Lunar surface albedo tile
Center latitude: -8.781
Center longitude: 34.506
Resolution (meters per pixel, mean): 156.83
Tile area (km^2): 25462.88
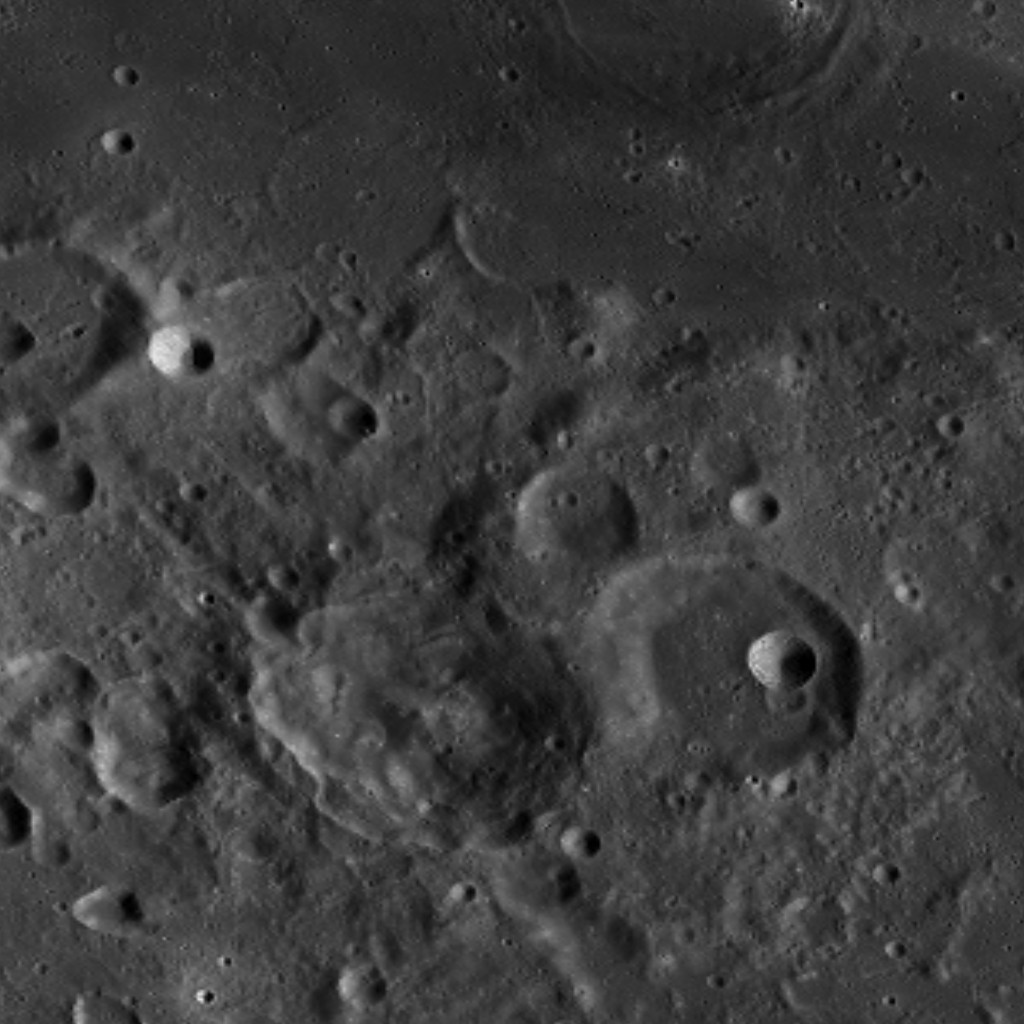